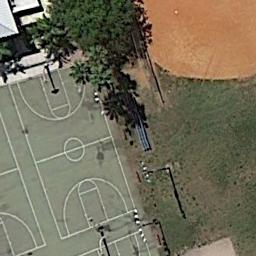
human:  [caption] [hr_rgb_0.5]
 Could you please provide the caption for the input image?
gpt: Some basketball courts next to a baseball diamond and some trees beside .

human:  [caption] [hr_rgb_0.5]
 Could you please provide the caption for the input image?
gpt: The basketball courts are next to the buildings,With a bare land amd a lawn nearby .

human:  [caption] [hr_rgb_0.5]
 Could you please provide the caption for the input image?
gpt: There are several basketball courts on the left, But only one is not blocked .

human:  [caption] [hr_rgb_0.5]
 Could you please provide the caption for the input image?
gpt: A basketball court is next to the grass .

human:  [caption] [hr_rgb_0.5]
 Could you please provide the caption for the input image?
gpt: The building is next to the basketball courts .